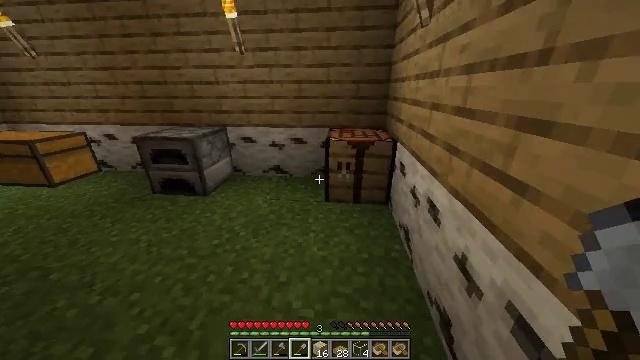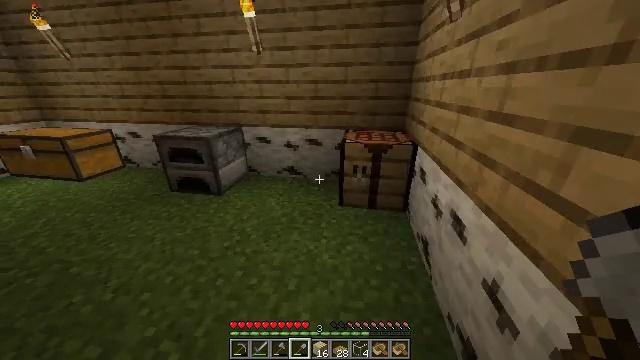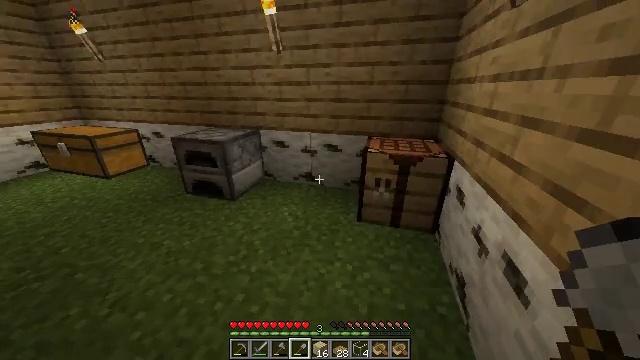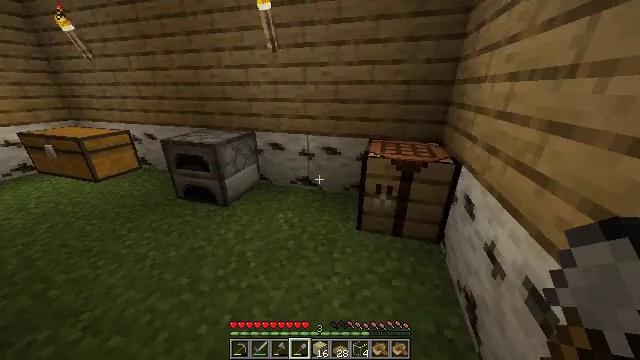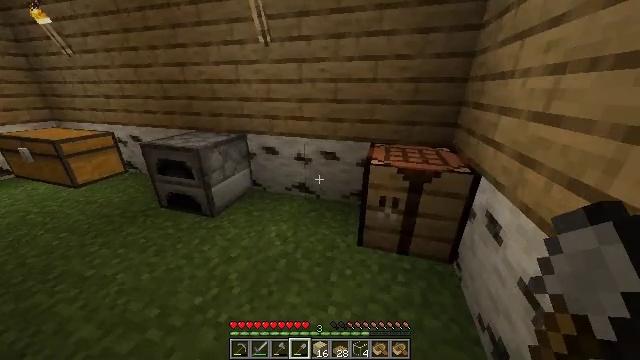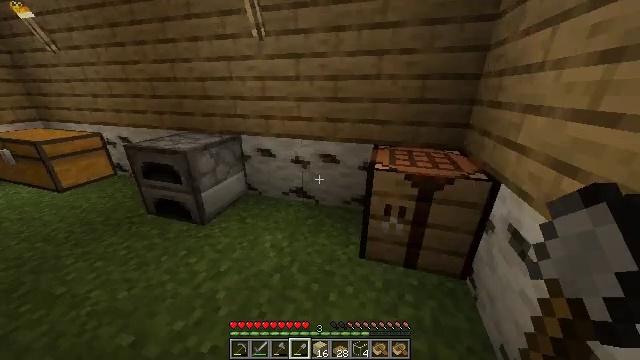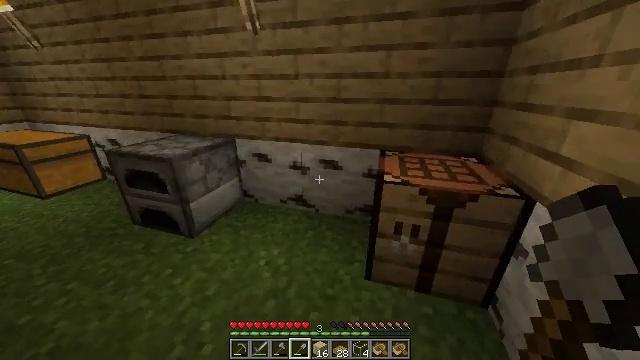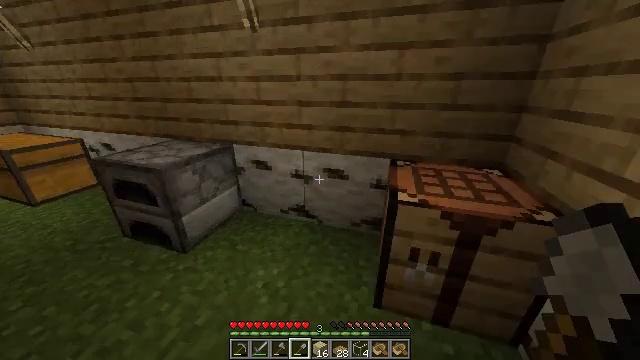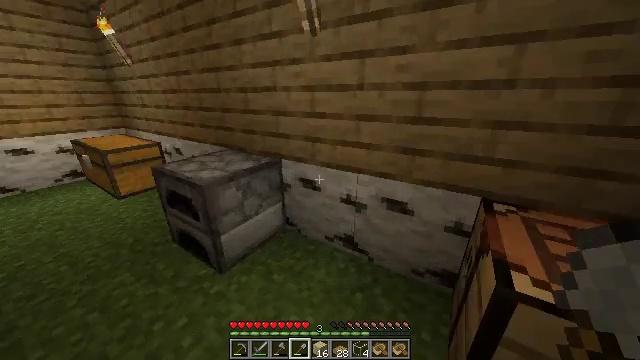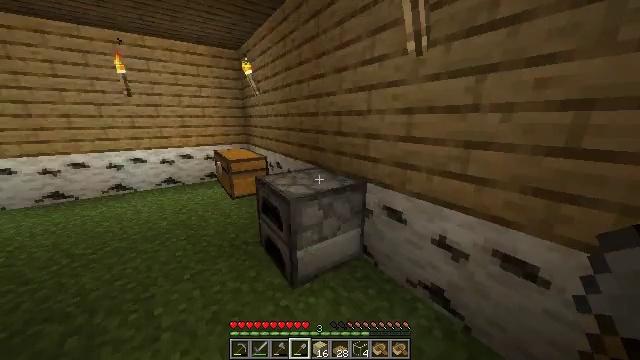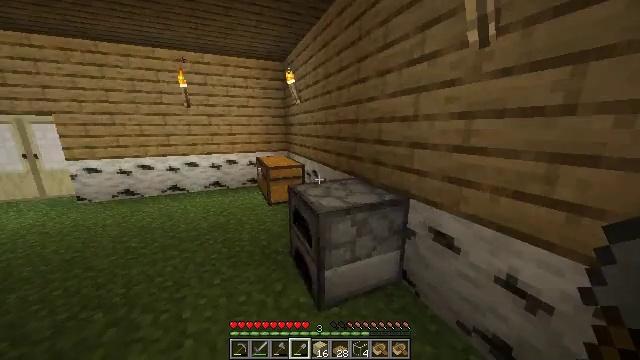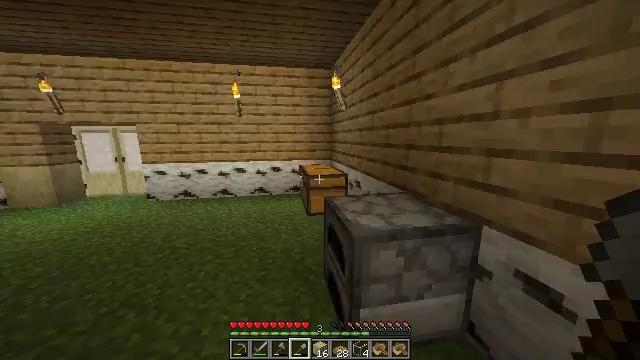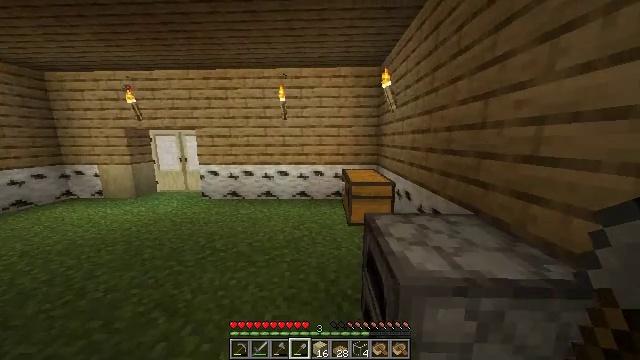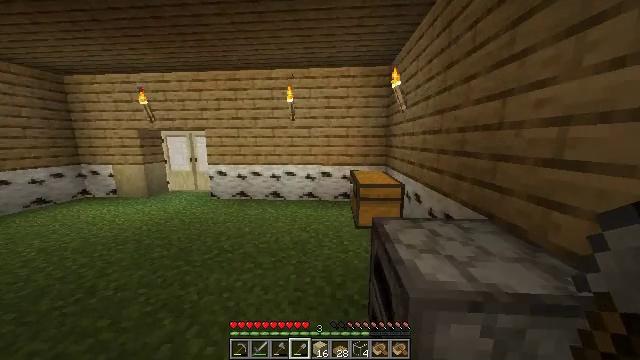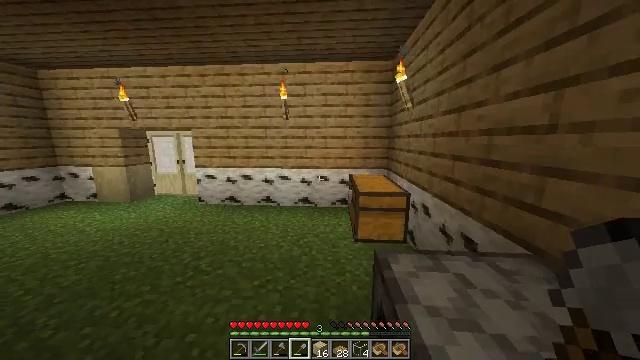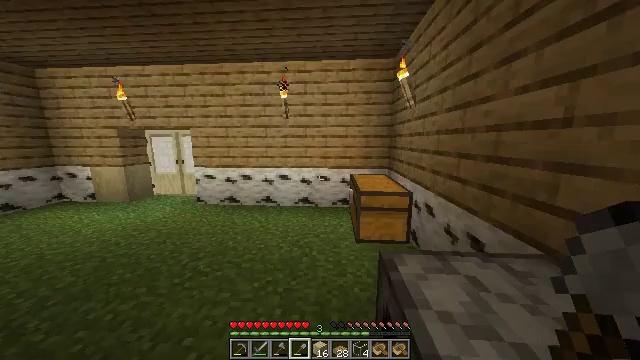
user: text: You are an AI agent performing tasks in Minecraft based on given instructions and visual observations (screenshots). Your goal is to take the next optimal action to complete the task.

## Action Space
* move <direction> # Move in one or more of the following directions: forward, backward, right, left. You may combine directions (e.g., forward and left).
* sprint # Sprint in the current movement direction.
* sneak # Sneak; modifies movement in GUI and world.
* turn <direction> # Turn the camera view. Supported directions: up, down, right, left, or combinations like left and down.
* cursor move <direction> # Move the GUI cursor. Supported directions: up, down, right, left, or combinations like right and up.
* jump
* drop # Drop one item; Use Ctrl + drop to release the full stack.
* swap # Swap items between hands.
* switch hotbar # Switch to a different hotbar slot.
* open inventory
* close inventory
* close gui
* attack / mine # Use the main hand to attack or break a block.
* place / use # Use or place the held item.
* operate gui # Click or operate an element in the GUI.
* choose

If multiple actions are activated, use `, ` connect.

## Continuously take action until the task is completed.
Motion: motion action
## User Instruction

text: Mine planks.
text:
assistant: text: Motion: move forward, sprint, turn left
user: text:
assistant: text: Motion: move forward, sprint, turn left
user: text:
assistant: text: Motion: move forward, sprint
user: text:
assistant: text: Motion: move forward, sprint
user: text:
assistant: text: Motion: move forward, sprint
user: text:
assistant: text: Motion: move forward, sprint
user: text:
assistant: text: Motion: move forward, sprint
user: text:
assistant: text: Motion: move forward, sprint, turn left and up
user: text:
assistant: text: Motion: move forward, sprint, turn left and up
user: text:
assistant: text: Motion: move forward, sprint, turn left and up
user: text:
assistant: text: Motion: move forward, sprint, turn left and up
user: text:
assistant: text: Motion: move forward, sprint, turn left
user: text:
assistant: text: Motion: move forward, sprint, turn left
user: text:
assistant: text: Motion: move forward, sprint
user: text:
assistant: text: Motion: move forward, sprint
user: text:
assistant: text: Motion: move forward, sprint
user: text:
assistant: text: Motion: move forward, sprint
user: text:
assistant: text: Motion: move forward, sprint
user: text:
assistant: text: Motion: move forward, sprint
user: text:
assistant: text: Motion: move forward, sprint
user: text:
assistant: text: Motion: move forward, sprint
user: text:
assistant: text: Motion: move forward, sprint
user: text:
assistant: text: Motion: move forward, sprint
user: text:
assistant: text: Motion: move forward, sprint
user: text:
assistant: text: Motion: move forward, sprint
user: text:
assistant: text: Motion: move forward, sprint, turn right
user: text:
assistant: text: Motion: move forward, sprint, turn right
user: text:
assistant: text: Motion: move forward, sprint
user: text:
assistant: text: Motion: move forward, sprint
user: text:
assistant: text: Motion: move forward, sprint